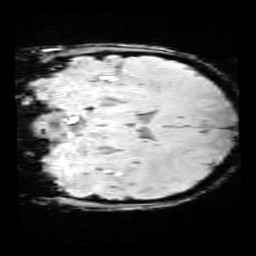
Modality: SWI
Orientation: coronal
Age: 11
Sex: female
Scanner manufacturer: siemens
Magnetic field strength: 3 T
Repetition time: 0.027 s
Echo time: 0.02 s